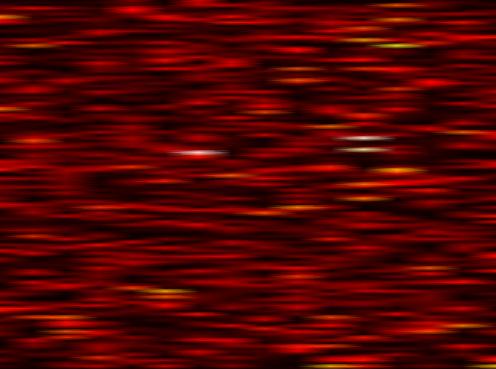
Label: WOLA